Question: I am using windows xp machine with defined ODBC connection for a DB2 database using star sql odbc driver.
When ever I tried to access the databases using the connection the crystal reports menu displays the garbled text. as shown.

Earlier the database names was displayed instead of this garbled text.
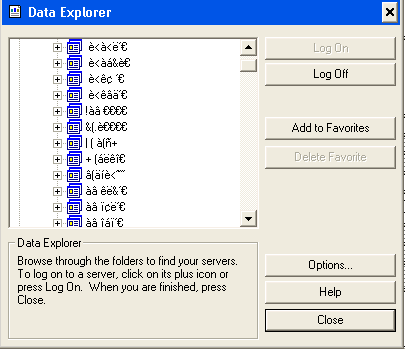
Answer: I solved by myself.
It seems the star sql Database driver associated with this ODBC connection needs to be updated. Issue is solved after updating the driver.